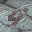
Label: 4